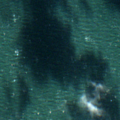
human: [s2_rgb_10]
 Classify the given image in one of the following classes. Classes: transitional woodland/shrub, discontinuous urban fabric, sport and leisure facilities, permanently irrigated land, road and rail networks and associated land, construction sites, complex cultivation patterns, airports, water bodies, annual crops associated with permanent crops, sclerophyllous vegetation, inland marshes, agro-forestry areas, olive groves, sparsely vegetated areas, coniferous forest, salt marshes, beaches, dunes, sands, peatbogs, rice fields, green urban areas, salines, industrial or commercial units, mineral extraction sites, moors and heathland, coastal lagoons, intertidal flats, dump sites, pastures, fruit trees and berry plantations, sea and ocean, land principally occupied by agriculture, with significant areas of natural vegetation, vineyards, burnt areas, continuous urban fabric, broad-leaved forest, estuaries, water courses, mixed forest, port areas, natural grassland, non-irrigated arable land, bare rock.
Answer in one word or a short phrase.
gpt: sea and ocean